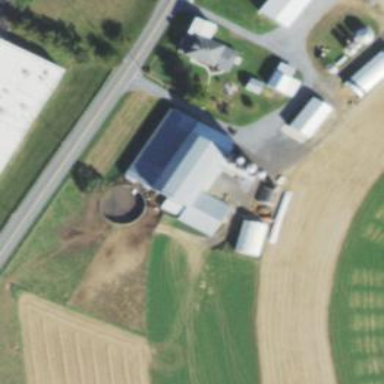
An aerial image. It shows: Cowshed building.